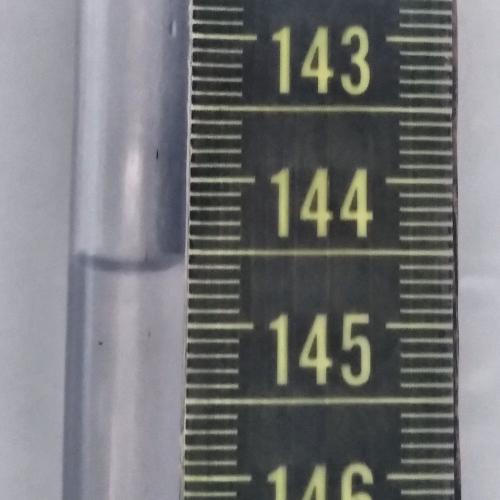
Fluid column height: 144.6 cm